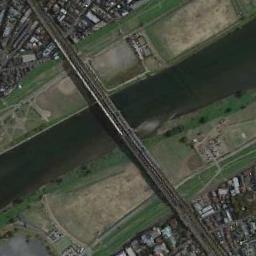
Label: bridge